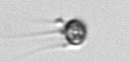
Label: Apedinella